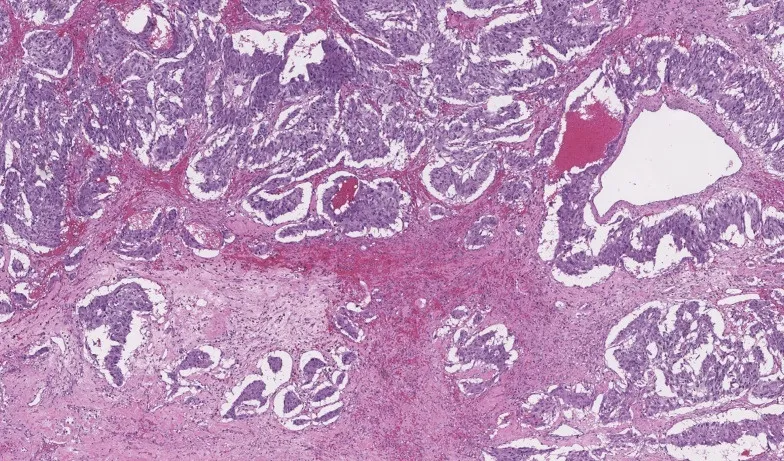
Histological characteristics of the resected tumor. Hematoxylin eosin images that show intratumor hemorrhage and 60% of necrosis without vascular or peritumoral invasion.
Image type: pathology (h&e)